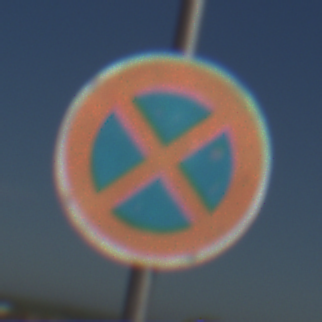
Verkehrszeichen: AbsolutesHalteverbot
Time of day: MorningAfternoon
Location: Outdoor (RoadRail)
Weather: Clear
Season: NotSpecified
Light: Natural